Interaction volume radius: 5 \u00c5
Interaction volume height: 10 \u00c5
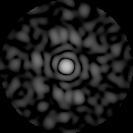
Disorder parameter: 0.8697